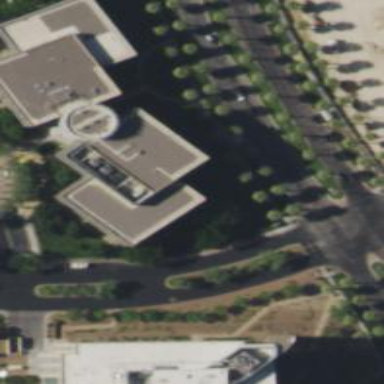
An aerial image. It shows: Public building.